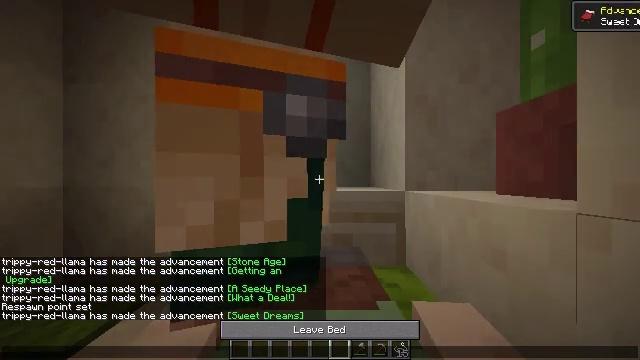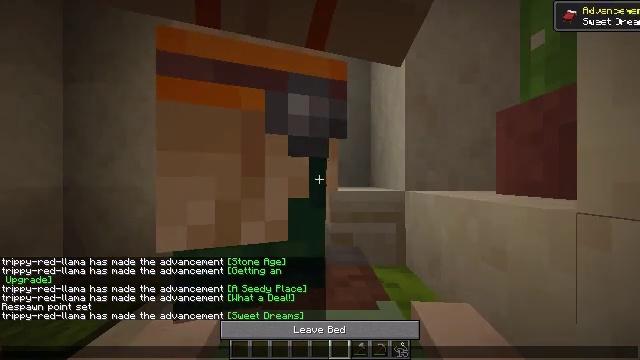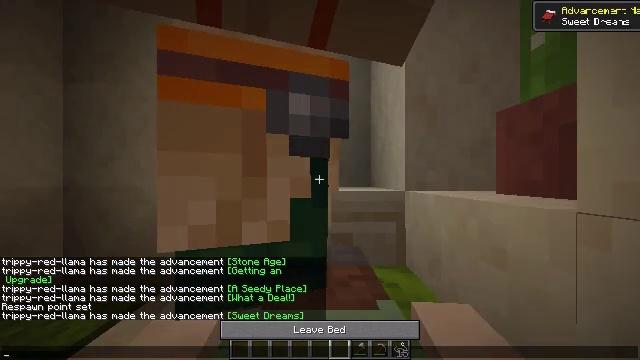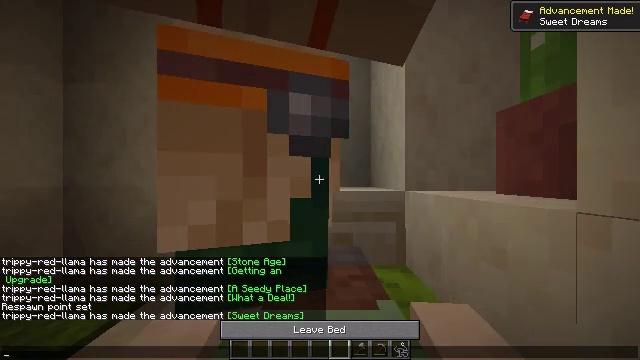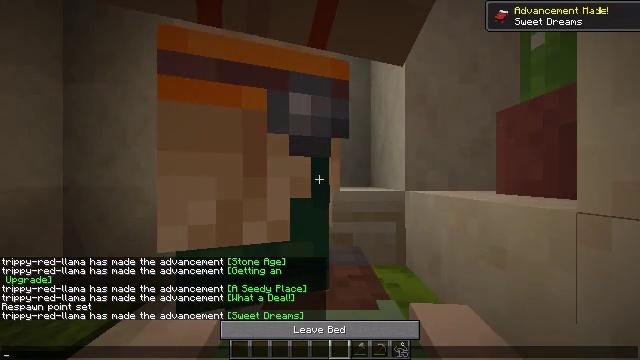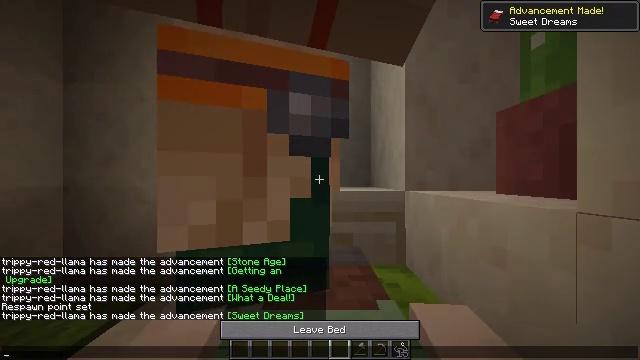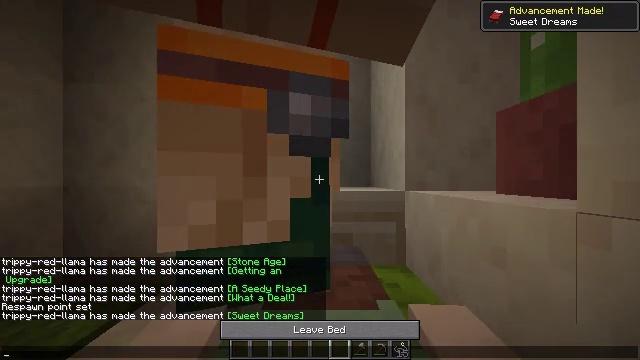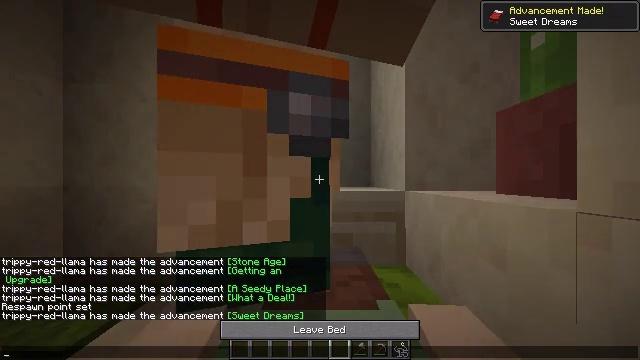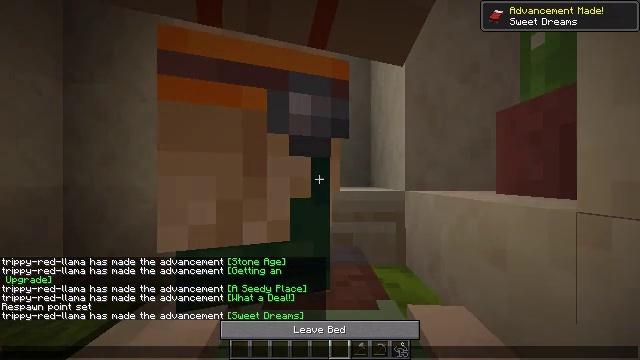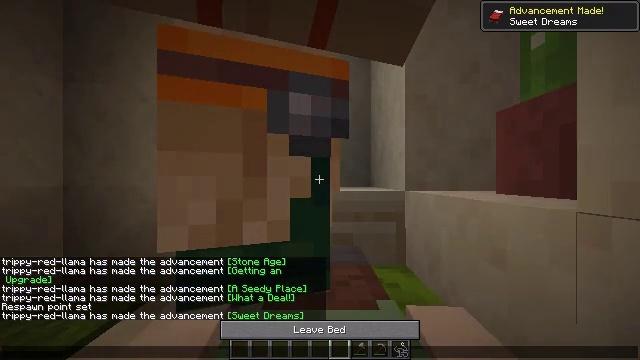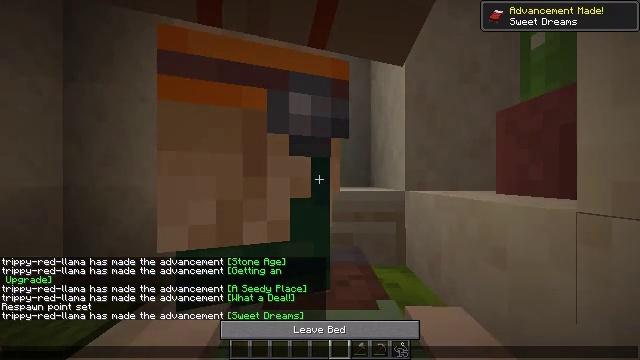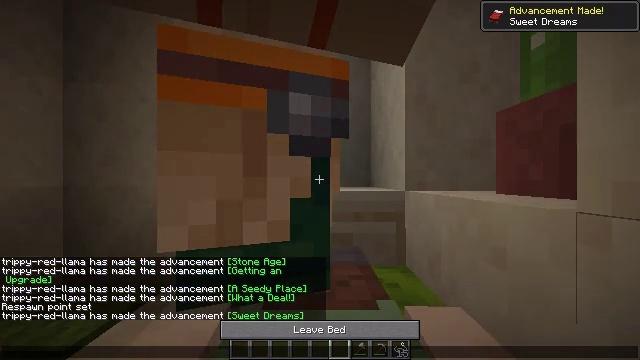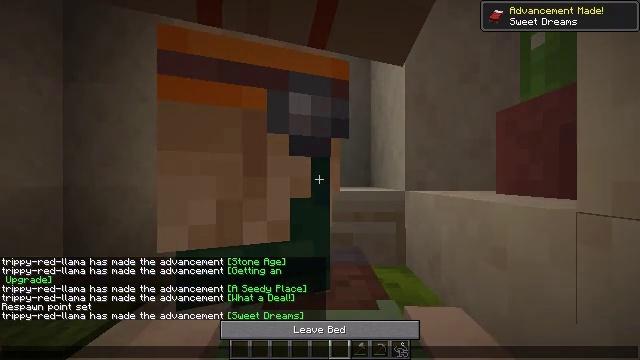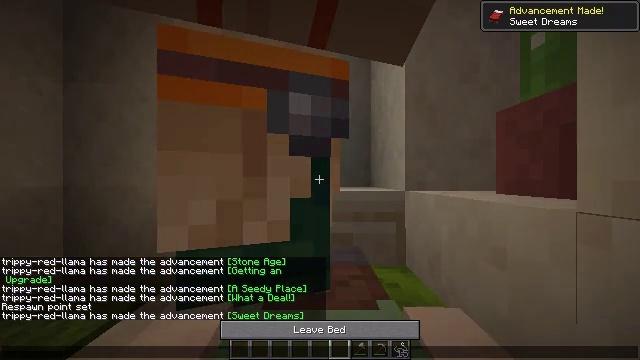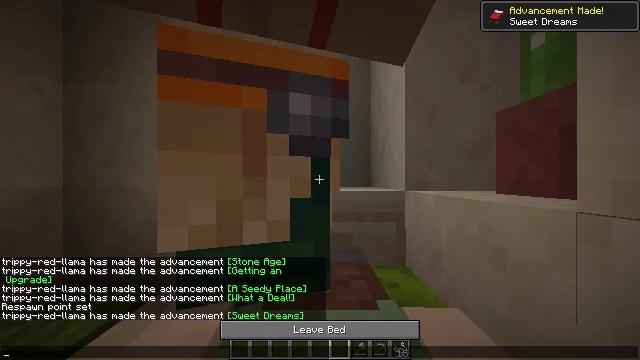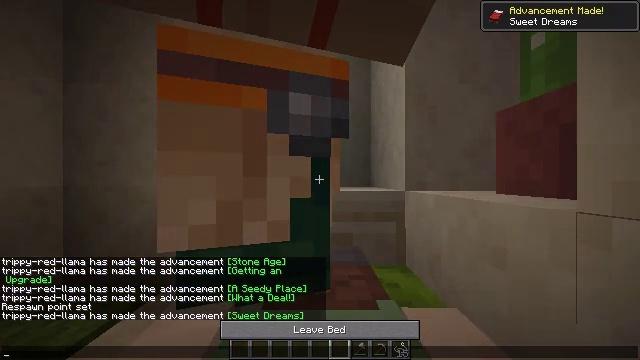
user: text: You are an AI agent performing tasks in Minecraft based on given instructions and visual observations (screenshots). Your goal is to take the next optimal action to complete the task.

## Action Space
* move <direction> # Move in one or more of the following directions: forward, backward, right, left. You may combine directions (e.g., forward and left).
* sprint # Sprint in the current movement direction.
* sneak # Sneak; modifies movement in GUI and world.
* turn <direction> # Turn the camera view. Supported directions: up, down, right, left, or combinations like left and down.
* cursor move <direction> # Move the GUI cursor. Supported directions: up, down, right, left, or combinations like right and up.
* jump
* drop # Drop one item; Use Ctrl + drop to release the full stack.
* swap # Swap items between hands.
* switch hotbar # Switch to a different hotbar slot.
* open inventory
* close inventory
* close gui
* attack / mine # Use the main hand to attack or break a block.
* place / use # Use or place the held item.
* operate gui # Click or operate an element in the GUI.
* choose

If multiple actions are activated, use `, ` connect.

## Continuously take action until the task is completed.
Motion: motion action
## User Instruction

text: Hunt animals.
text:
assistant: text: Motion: no_op
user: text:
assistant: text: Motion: no_op
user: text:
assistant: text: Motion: no_op
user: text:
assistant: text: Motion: no_op
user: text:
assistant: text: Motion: no_op
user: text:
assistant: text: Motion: no_op
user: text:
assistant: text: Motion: no_op
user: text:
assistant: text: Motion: no_op
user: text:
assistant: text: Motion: no_op
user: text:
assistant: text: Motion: no_op
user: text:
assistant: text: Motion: no_op
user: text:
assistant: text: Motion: no_op
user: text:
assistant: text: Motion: no_op
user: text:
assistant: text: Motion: no_op
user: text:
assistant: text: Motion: no_op
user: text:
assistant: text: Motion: no_op
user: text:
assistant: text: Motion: no_op
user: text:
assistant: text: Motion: no_op
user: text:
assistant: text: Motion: no_op
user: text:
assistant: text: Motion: no_op
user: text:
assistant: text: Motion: no_op
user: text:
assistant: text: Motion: no_op
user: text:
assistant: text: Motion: no_op
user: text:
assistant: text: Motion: no_op
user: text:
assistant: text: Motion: no_op
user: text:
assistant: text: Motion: no_op
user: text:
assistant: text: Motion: no_op
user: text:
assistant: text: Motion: no_op
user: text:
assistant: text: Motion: no_op
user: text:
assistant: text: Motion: no_op